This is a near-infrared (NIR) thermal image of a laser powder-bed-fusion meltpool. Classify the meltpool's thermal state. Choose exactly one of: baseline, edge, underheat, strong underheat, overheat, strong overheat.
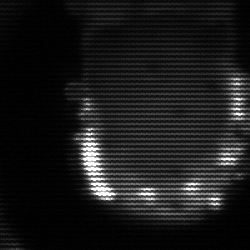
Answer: baseline